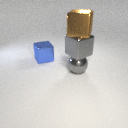
large blue metal cube behind large gray metal sphere